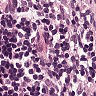
Metastatic tissue present: no